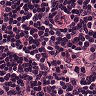
Metastatic tissue present: no